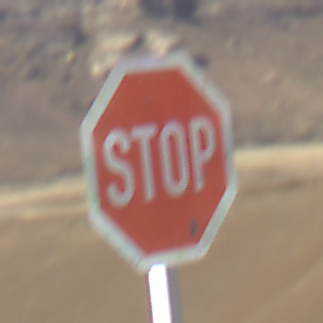
Verkehrszeichen: Stop
Umgebung: Outdoor, Nature
Tageszeit: Midday
Wetter: Clear
Licht: Natural
Jahreszeit: NotSpecified
Kontrast: HighContrast